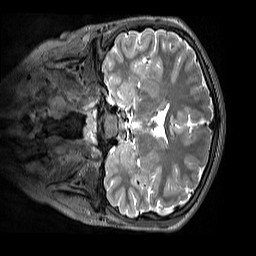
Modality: T2w
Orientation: coronal
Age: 13
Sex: female
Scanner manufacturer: siemens
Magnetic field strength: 3 T
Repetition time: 3.2 s
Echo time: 0.408 s